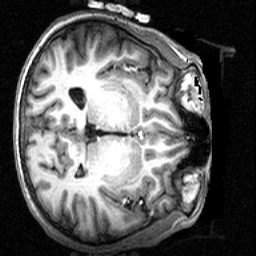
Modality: T1w
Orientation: axial
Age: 22
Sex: male